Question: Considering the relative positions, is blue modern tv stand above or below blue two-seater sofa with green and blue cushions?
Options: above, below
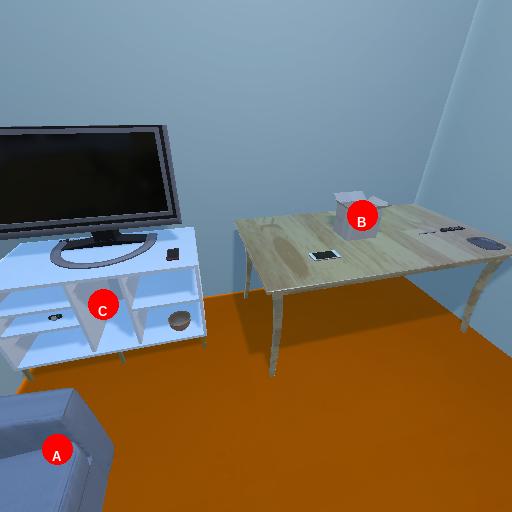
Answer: above